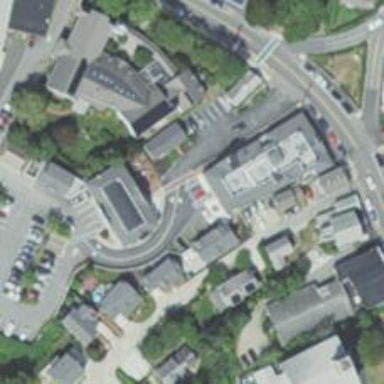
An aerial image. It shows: Parking space is available.